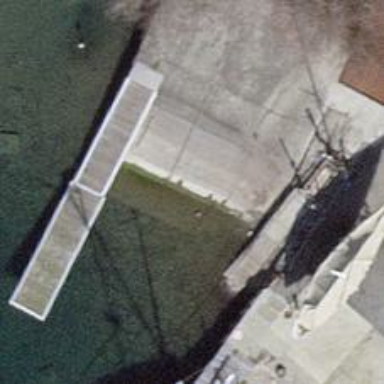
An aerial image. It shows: Slipway on leisure land.